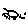
Label: sun